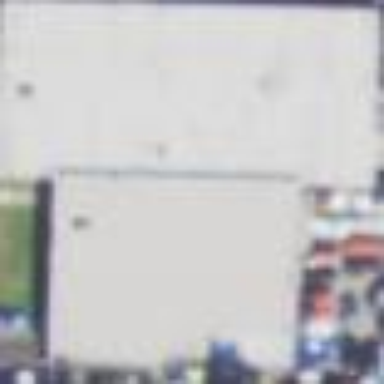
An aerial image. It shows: Commercial building.